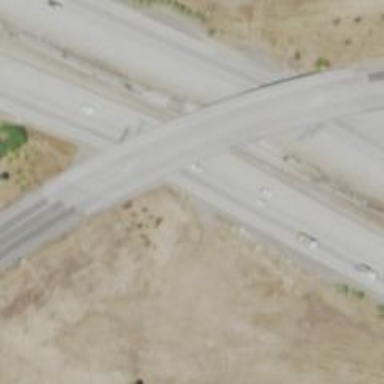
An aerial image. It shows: Viaduct bridge over secondary road.